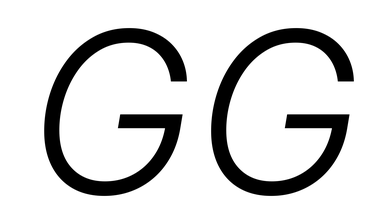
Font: Inter-Italic_Light_Italic